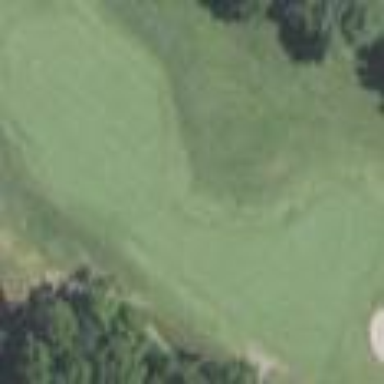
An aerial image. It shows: Picturesque green golfing area with grass land use.